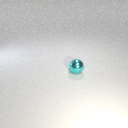
small cyan metal sphere